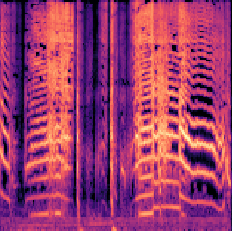
Sound class: Baby cry